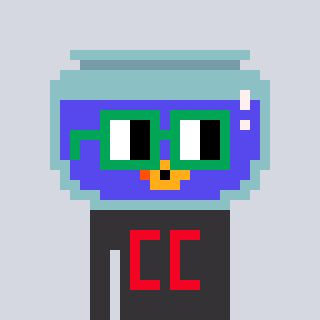
a pixel art character with square green glasses, a goldfish-shaped head and a grayscale-colored body on a cool background